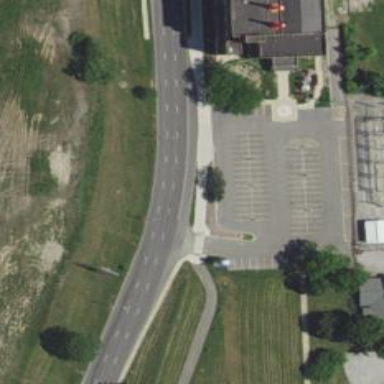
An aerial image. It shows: Marked footway crossing with zebra markings.